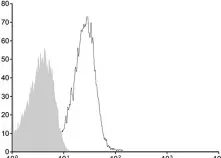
The Trp7Ter stop-gain mutation at the signal peptide sequence does not knock out cell-surface expression of the IL-12Rbeta1 polypeptide.4 The PHA-T-cell blasts were stained with phycoerythrin (PE)-labeled mouse 2.4E6 monoclonal antibody anti-Human CD212 (IL-12Rbeta1), or PE-labeled matched control isotype. The arrows point to the matched control isotype and CD212 specific staining intensities depicted as the shaded and open areas under the curves, respectively. In all subjects, stimulated cells exhibited increased fluorescence intensity, reflecting the presence of the CD212 specific IL-12Rbeta1 antigen at the cell surface, independently of the occurrence of the stop-gain mutation. For comparison, the expression mean percentage of positive cells in seven non-carrier controls was 88.2.
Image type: pathology (immunostaining)